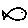
Label: fish